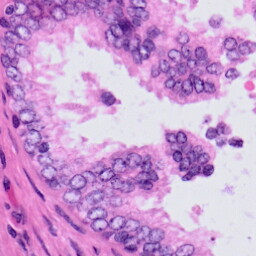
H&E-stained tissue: Prostate